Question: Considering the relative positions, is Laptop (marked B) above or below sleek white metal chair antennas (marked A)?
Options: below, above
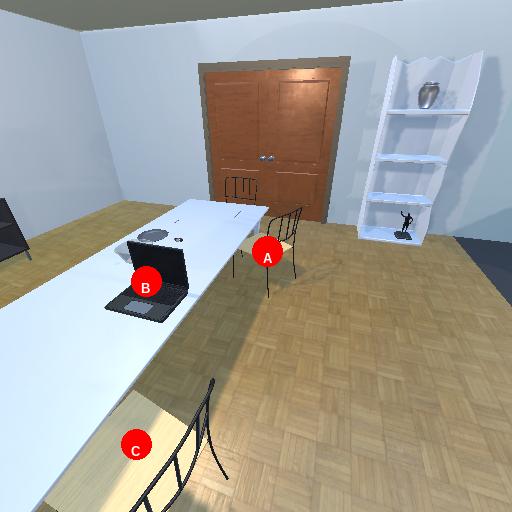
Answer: below